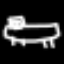
Label: bed